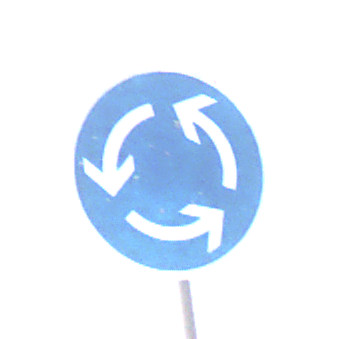
Verkehrszeichen: Kreisverkehr
Umgebung: Outdoor, Nature
Tageszeit: MorningAfternoon
Wetter: PartlyCloudy
Licht: Natural
Jahreszeit: NotSpecified
Kontrast: MediumContrast